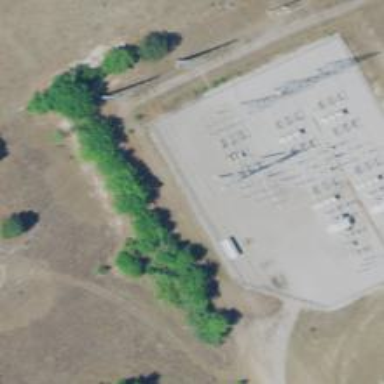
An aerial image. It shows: Switch used for power control.